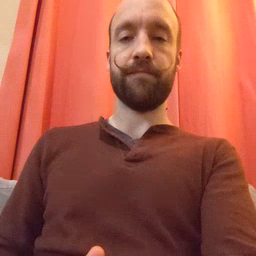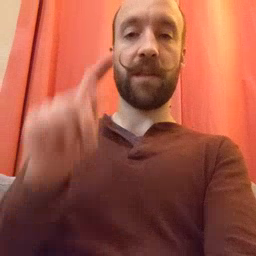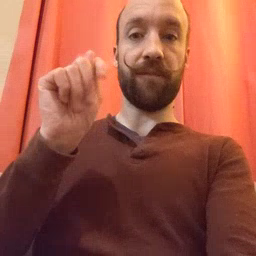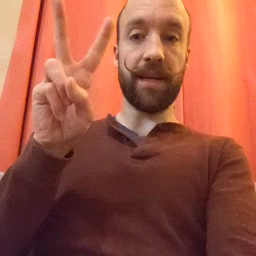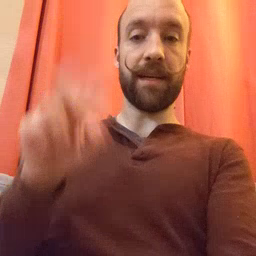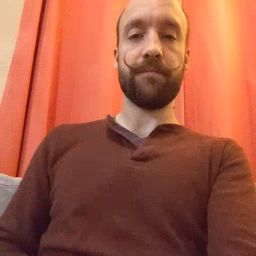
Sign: TV